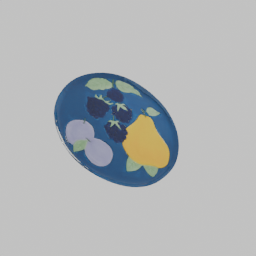
Label: decoration